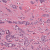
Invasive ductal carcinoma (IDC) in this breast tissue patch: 1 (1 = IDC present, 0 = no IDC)